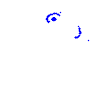
Particle: kaon